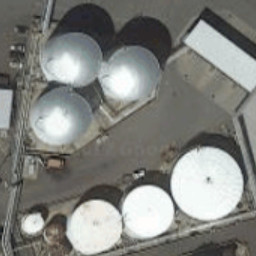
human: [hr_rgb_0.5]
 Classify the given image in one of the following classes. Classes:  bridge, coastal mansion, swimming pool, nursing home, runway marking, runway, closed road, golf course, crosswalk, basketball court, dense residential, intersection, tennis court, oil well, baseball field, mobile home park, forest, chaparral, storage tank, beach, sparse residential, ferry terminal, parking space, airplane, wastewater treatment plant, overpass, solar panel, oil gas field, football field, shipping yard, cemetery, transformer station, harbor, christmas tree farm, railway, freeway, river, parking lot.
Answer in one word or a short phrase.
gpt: storage tank